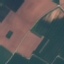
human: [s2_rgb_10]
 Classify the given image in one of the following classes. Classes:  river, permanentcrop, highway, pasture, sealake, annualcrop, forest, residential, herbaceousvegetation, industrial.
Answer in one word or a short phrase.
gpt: AnnualCrop